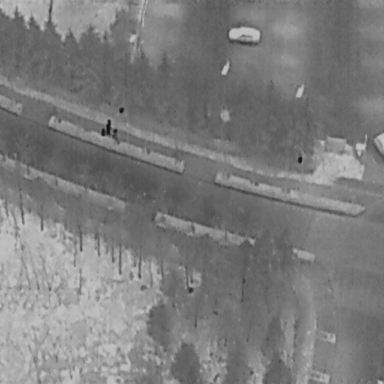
There are seven objects shown in the infrared image, including three Cars, and four People.